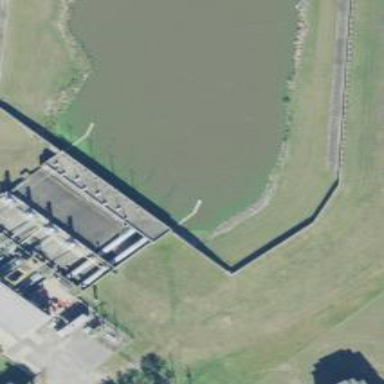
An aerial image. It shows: Dam across waterway.